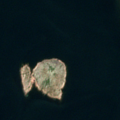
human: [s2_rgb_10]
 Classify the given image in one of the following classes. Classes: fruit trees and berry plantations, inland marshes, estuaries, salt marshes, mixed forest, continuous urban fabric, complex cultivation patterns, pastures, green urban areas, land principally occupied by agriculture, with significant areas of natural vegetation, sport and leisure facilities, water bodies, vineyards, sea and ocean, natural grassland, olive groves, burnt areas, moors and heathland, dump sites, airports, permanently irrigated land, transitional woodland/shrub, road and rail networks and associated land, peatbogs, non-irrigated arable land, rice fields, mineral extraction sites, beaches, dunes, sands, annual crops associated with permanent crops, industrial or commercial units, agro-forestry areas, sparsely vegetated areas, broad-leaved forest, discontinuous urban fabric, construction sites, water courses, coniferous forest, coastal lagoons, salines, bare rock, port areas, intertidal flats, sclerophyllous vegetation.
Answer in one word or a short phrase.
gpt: sea and ocean